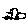
Label: car